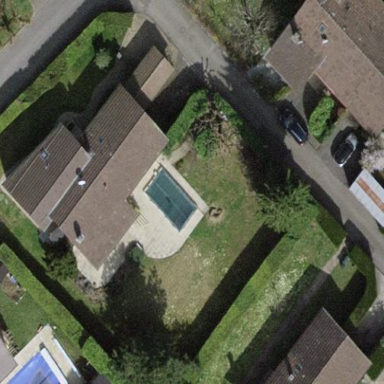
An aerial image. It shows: Garden enclosed by fence.